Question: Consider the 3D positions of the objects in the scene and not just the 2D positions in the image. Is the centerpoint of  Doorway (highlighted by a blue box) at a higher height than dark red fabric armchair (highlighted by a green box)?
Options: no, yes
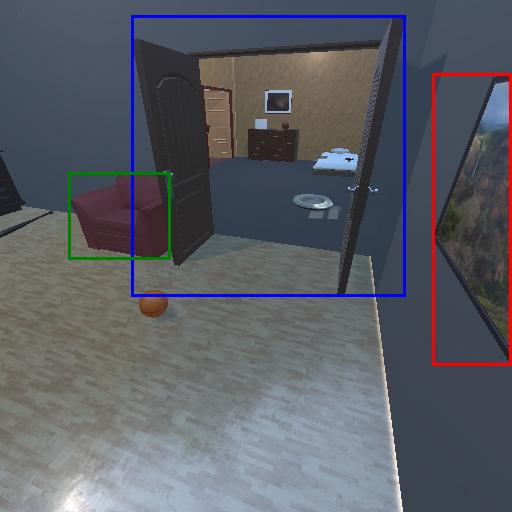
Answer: no